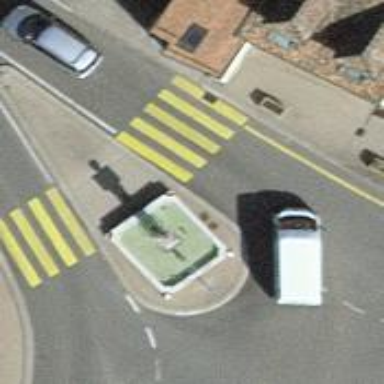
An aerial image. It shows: Fountain.